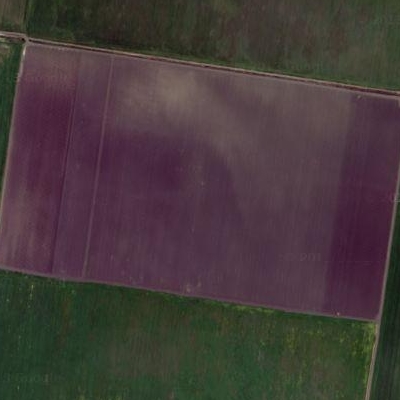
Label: Field